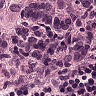
Metastatic tissue present: yes